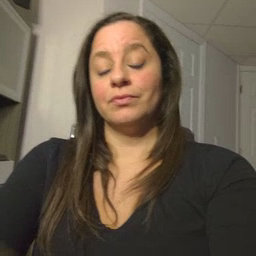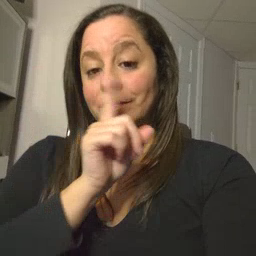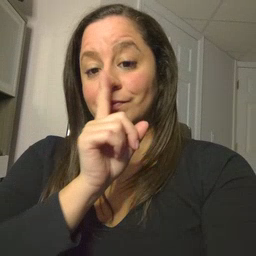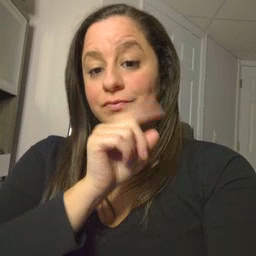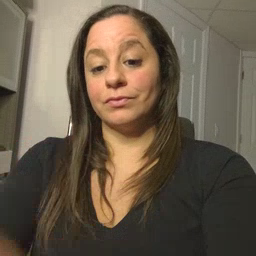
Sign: mouse